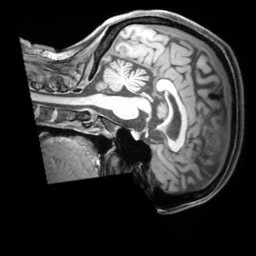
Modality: T1w
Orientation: sagittal
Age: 40
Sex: female
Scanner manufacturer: siemens
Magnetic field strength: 3 T
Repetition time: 1.97 s
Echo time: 0.00206 s